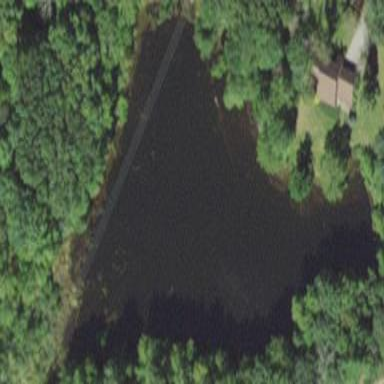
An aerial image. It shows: Serene pond surrounded by nature.